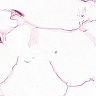
Metastatic tissue present: no